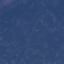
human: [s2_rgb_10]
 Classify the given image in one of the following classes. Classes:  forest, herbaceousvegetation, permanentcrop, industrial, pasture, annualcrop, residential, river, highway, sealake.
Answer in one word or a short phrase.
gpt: HerbaceousVegetation